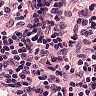
Metastatic tissue present: no